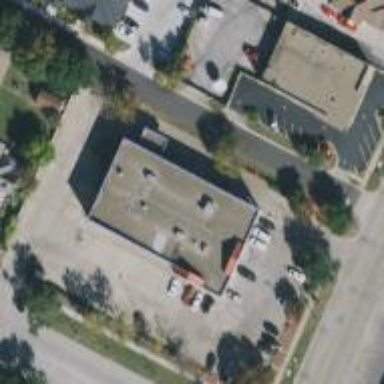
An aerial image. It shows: Pharmacy providing healthcare services.